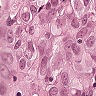
Metastatic tissue present: yes